Question: I am trying to create a page with two sections.
The first section will populate the entire screen with an image as a background, and the second, that the user can either scroll to or click a button to be scrolled to, has the text
something like the following image (that shows the two pages one after the other)
or like the <URL>
my current code is, but this does not work
'''
<section Style="margin-top:0px;
text-align: center;
background-color: #000008;
background-image: url(/assets/highway4.png);
background-position: center;
background-repeat: no-repeat;
-webkit-box-shadow: 0 3px 3px rgba(0,0,0,.5);
-moz-box-shadow: 0 3px 3px rgba(0,0,0,.5);
box-shadow: 0 3px 3px rgba(0,0,0,.5);
height: 1000px;
width: 1500px"></section>
<section>
the login form code
</section>
'''
I also read this <URL> but it did not work.
By did not work I mean: that at the moment I am forcing height and width with pixels, this won't look the same on all computer screens. So I am trying to make it scale the section to take a full screen for every screen size
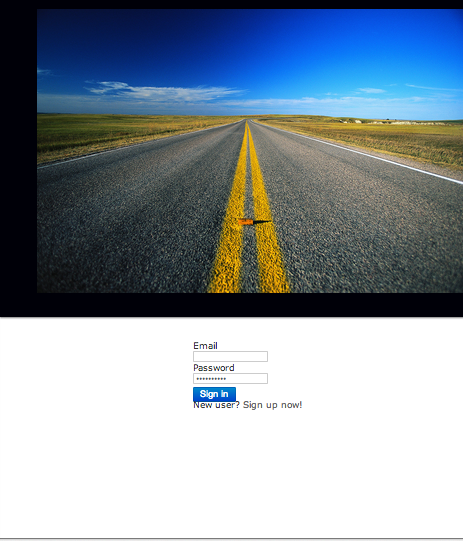
Answer: To have the picture and the form on a full screen, you must first give
'''
html, body {
height: 100%;
}
'''
Then you can give the image maybe 'height: 90%' and reserve the rest for the form
'''
.top-image {
background-image: url(http://lorempixel.com/1500/1000);
height: 90%;
width: 100%;
}
'''
See example <URL>
If you want a full screen image, give 'height: 100%' to the 'div'.